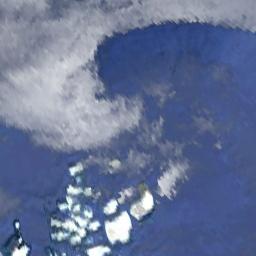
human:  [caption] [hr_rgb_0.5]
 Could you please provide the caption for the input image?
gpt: The stratus clouds and cumulus clouds are located above the surface of the sea .

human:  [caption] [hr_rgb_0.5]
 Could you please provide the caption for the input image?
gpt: The white cloud is above blue sea .

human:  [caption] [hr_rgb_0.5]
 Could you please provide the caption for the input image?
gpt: There is a little thin cloud above the brown farmland .

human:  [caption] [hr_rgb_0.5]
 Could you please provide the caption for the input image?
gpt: White clouds on blue sea .

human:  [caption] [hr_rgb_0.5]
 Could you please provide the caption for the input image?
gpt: There are gray and white clouds over a blue sea .